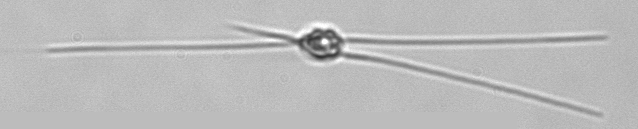
Label: Chaetoceros_danicus